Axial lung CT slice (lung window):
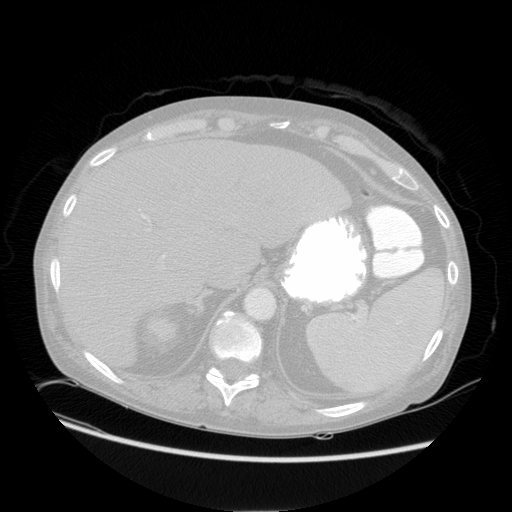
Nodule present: no